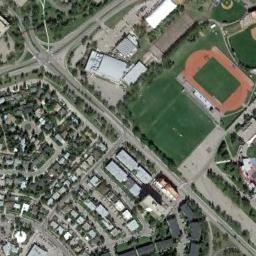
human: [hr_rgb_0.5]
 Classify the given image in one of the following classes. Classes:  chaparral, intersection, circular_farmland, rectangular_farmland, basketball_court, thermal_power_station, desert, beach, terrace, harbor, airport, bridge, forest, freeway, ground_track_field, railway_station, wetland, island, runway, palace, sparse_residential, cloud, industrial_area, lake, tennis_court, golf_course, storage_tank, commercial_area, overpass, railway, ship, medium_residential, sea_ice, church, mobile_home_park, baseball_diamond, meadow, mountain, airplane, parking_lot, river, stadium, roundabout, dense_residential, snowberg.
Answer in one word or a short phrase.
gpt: ground_track_field